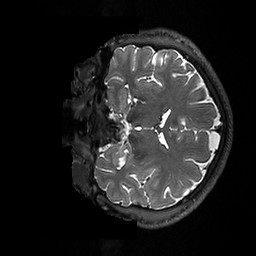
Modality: T2w
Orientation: coronal
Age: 33
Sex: male
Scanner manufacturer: ge
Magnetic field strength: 3 T
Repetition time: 3.202 s
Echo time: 0.06629 s